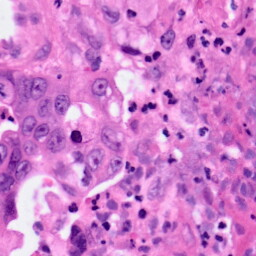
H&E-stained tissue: Pancreatic